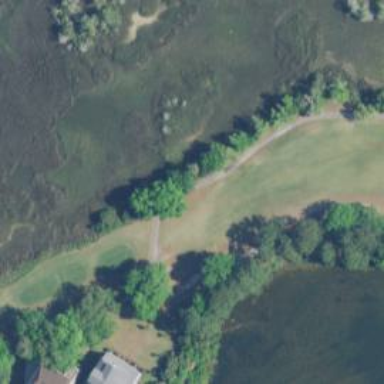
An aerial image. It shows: Footway that serves as golf path.